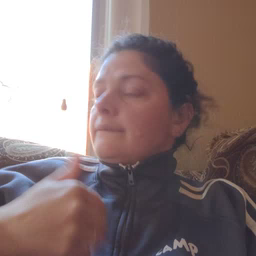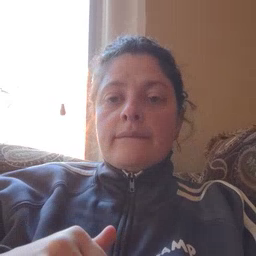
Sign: happy